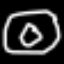
Label: donut